Brain MRI, t2w sequence, axial 2D slice.
Patient: age 36, sex F, weight 95 kg, height 1.95 m
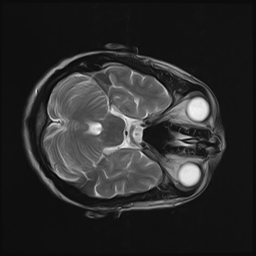